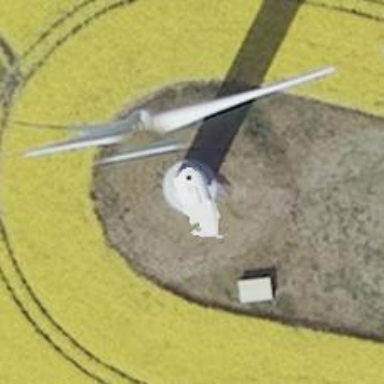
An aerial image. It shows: Wind generator in the form of horizontal axis wind turbine.